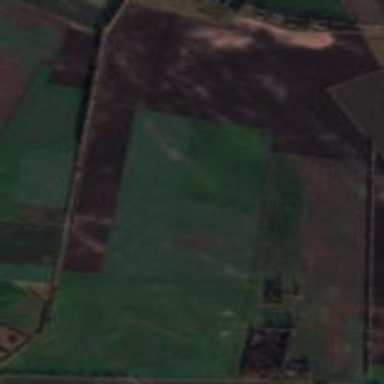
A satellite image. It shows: View of farmland.